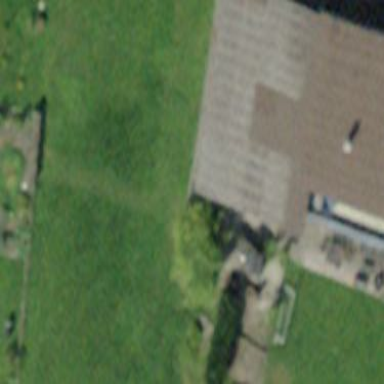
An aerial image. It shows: Farm building.